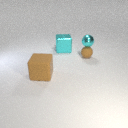
small brown rubber sphere in front of large cyan metal cube